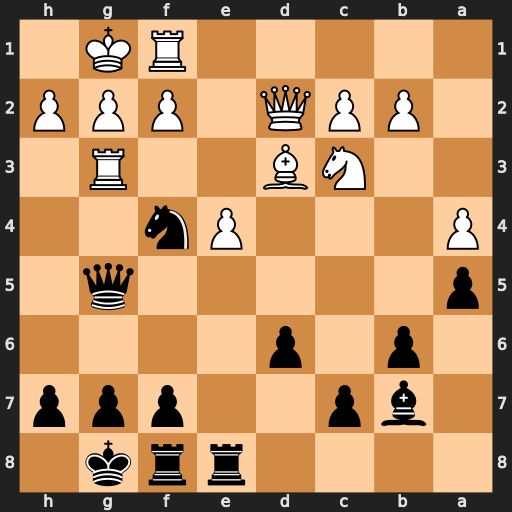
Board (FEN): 4rrk1/1bp2ppp/1p1p4/p5q1/P3Pn2/2NB2R1/1PPQ1PPP/5RK1
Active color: b
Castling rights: -
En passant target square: -
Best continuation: Nh3+ Rxh3 Qxd2